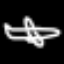
Label: airplane